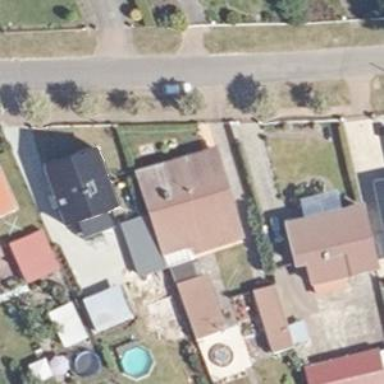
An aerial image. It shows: Detached building with gabled roof.